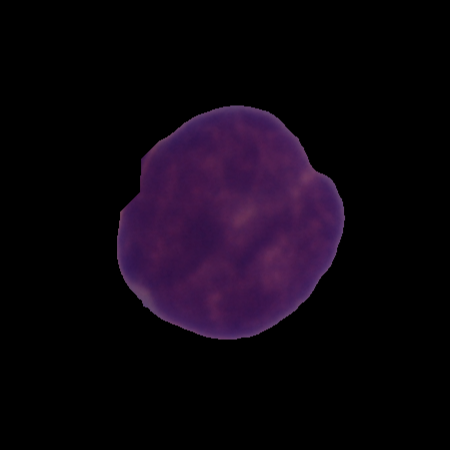
Label: cancer